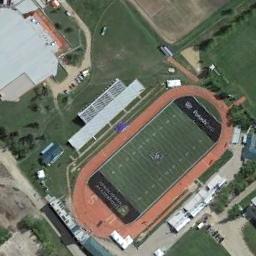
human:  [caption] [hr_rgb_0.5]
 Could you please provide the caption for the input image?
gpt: The ground track field with a gridiron is surrounded by some lawns .

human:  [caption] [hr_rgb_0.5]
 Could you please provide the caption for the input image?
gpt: There is a track and field at the bottom of the picture .

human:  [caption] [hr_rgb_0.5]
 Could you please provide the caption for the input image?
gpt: The track and field is built on the lawn, Next to the building and surrounded by vegetation .

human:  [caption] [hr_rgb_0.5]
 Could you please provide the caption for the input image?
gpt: Many buildings are near the ground track field .

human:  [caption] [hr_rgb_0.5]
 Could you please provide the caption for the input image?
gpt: There are green lawns around the ground track field with a red track .